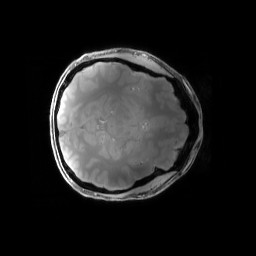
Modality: PDw
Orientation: axial
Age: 30
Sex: male
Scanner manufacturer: siemens
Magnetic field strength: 6.98 T
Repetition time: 1.3 s
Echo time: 0.00231 s